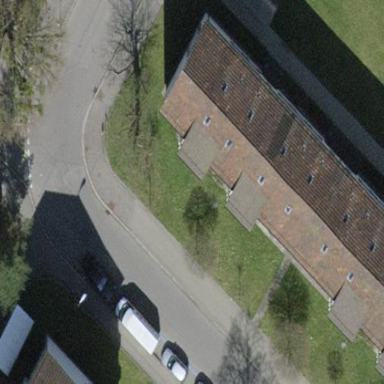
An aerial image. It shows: Apartments building with gabled tile roof.